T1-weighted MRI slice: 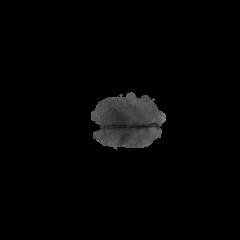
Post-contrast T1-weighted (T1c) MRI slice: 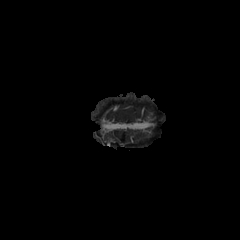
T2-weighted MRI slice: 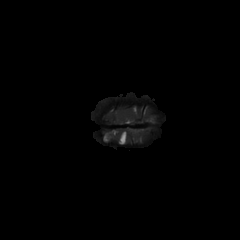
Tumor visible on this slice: no